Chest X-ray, AP view. Patient: 49 years old, sex M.
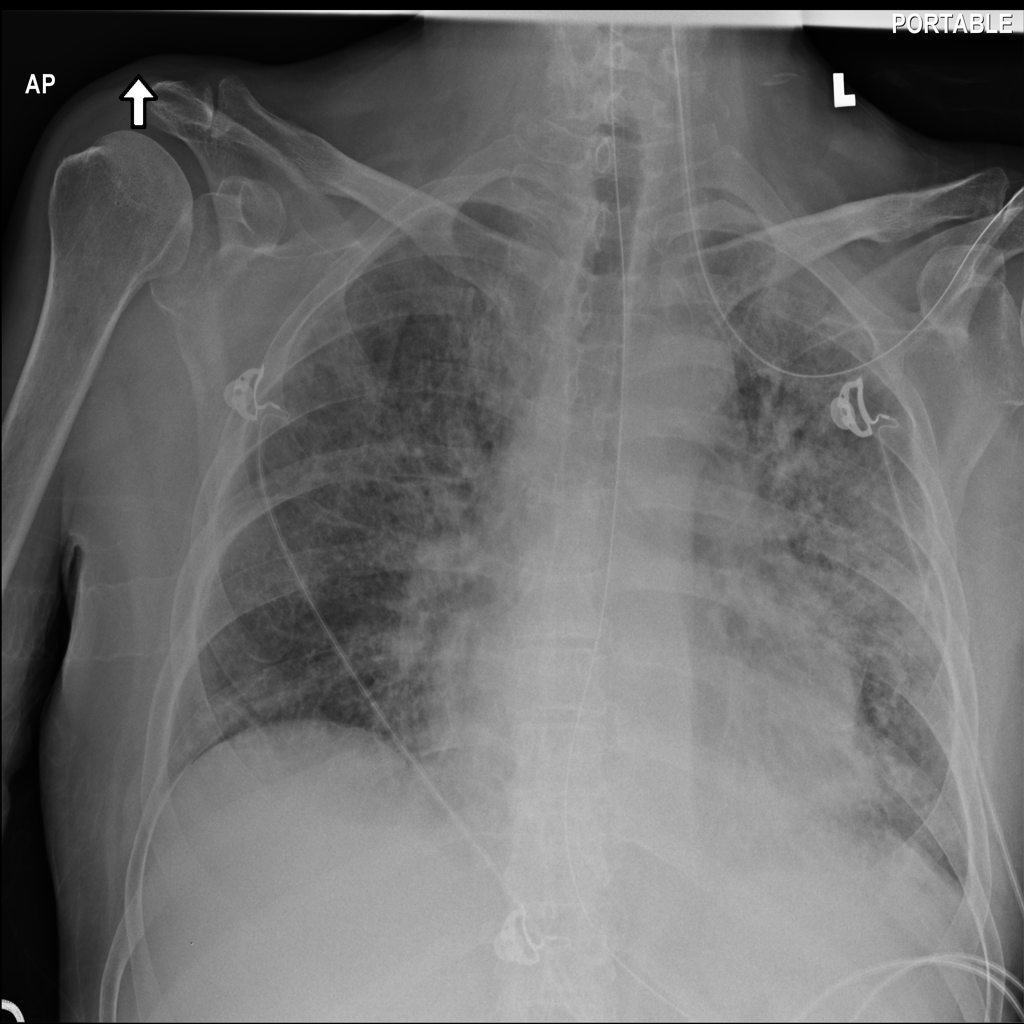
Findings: No Finding